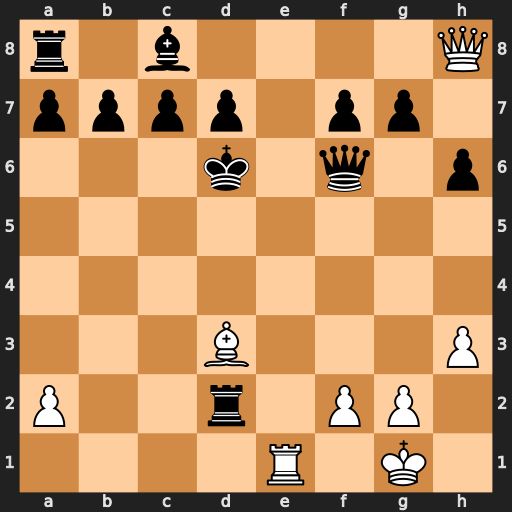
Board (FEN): r1b4Q/pppp1pp1/3k1q1p/8/8/3B3P/P2r1PP1/4R1K1
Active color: w
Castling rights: -
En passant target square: -
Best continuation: Qf8+ Kd5 Be4+ Kc4 Rc1+ Kb5 Qc5+ Ka6 Qa3+